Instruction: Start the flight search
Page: home
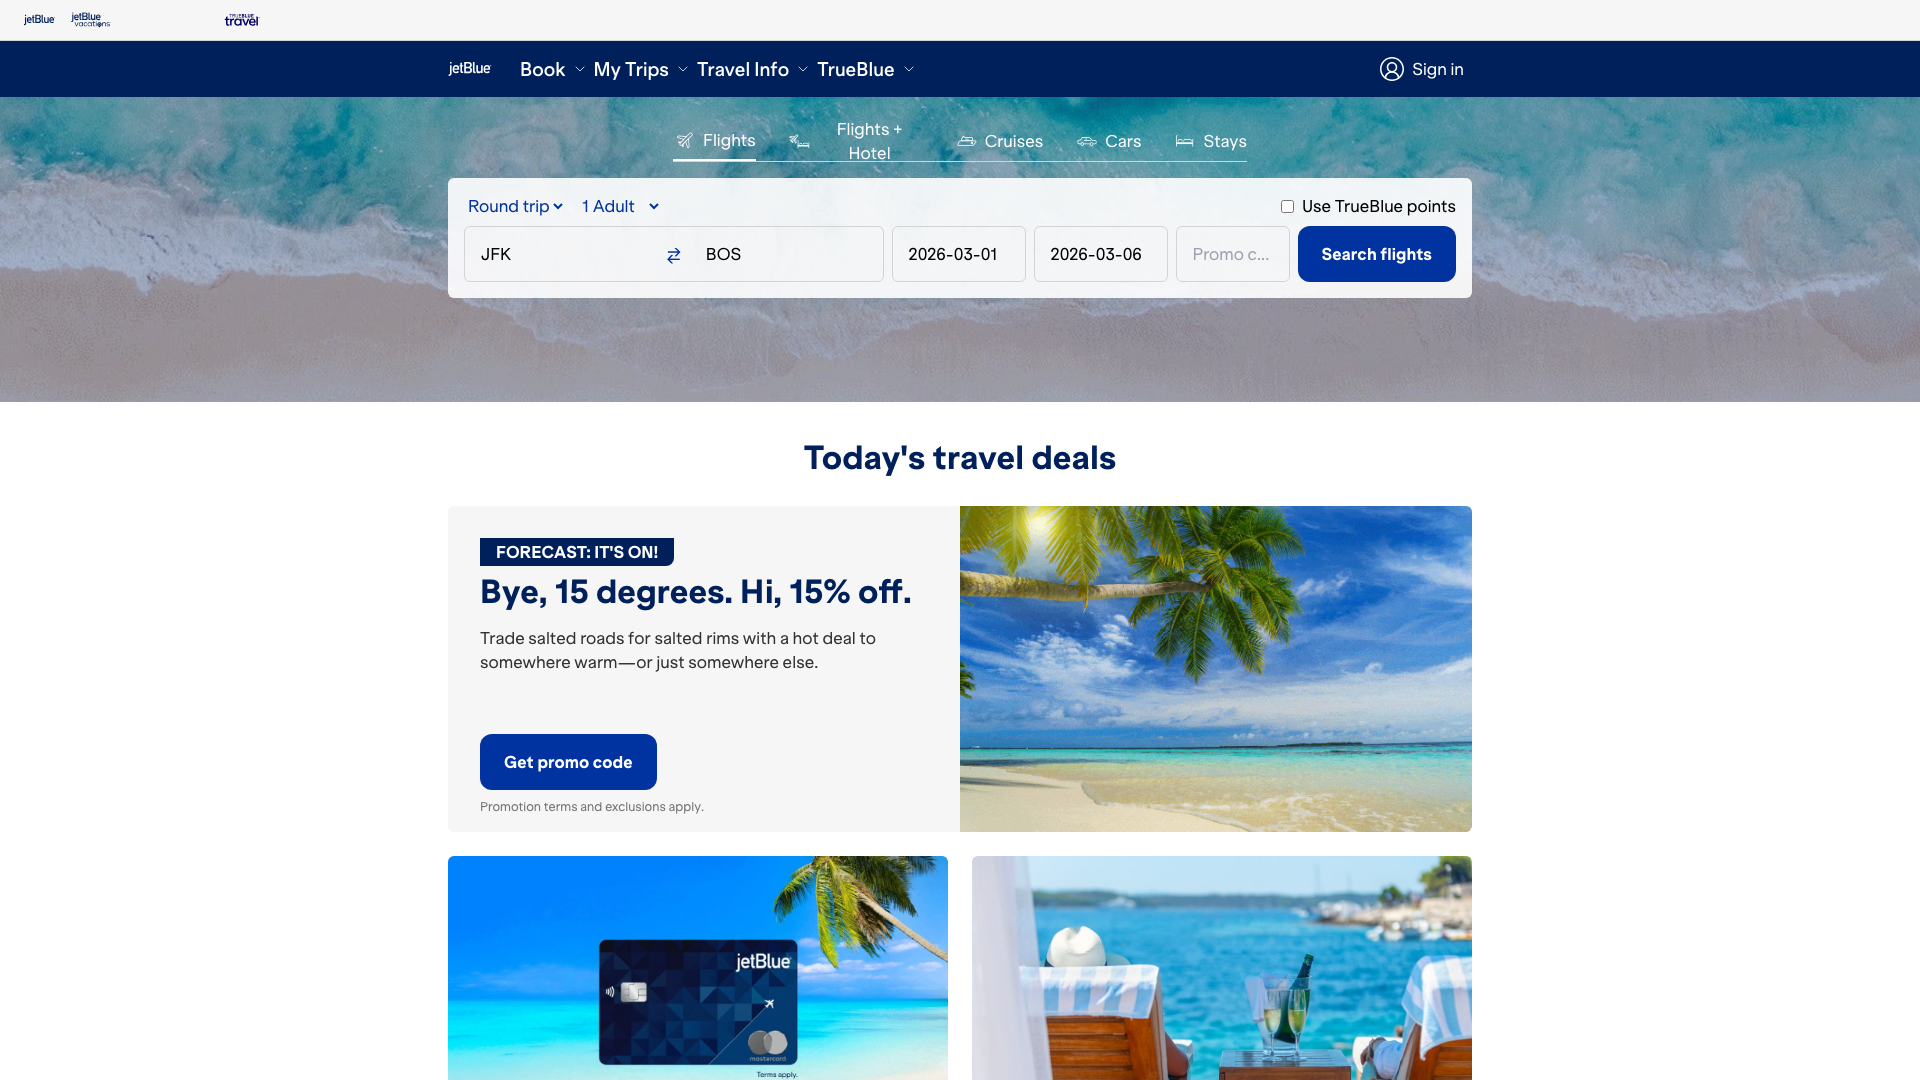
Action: click